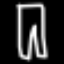
Label: pants